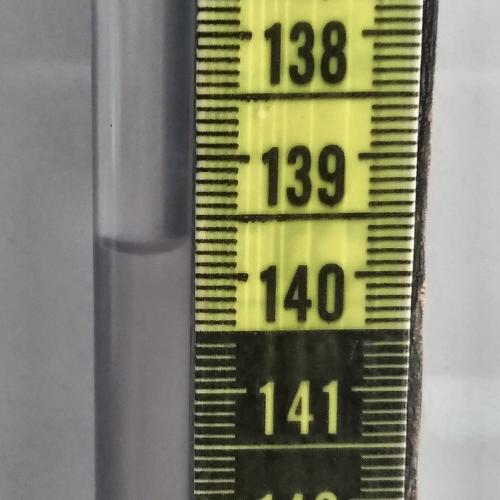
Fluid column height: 139.8 cm